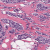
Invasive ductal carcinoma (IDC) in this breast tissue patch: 1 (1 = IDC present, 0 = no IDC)